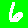
Digit: 6